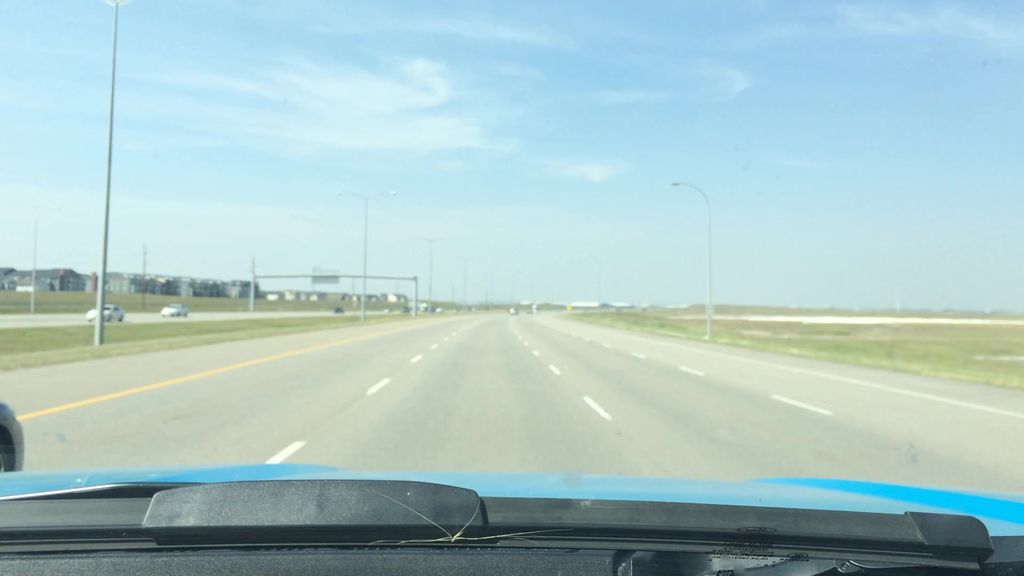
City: calgary